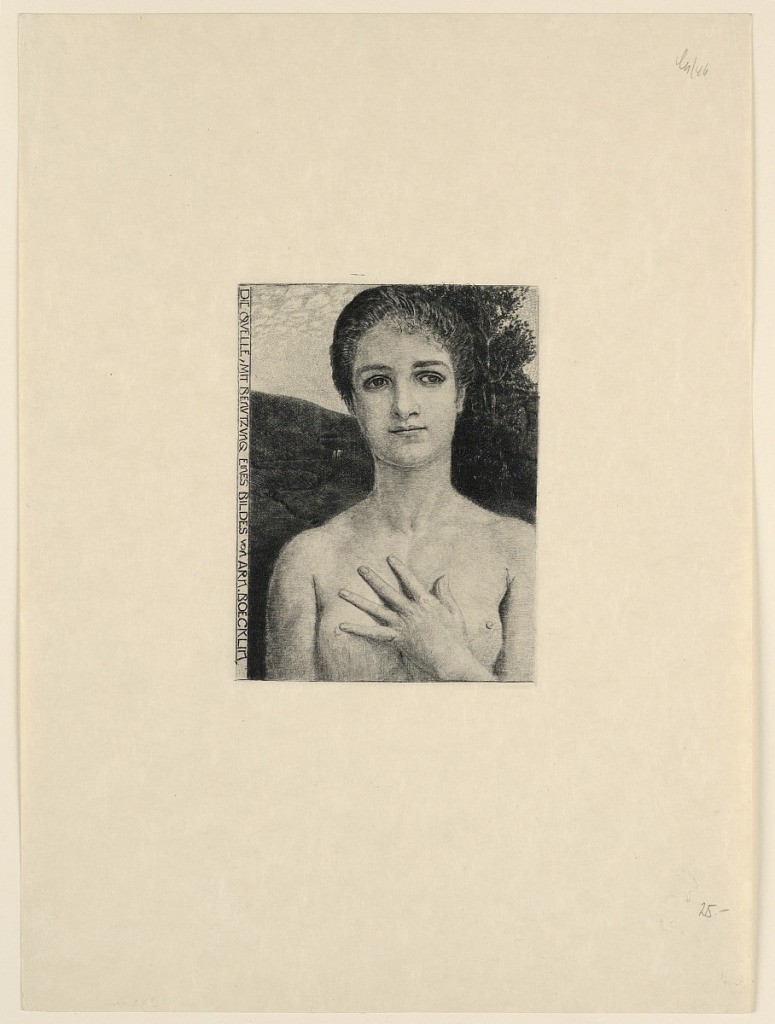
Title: Woman
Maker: Arnold Böcklin, Swiss, 1827 - 1901
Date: ca. 1890
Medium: Printed black ink on paper
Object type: print
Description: Bust of nude woman seen in foreground against landscape.